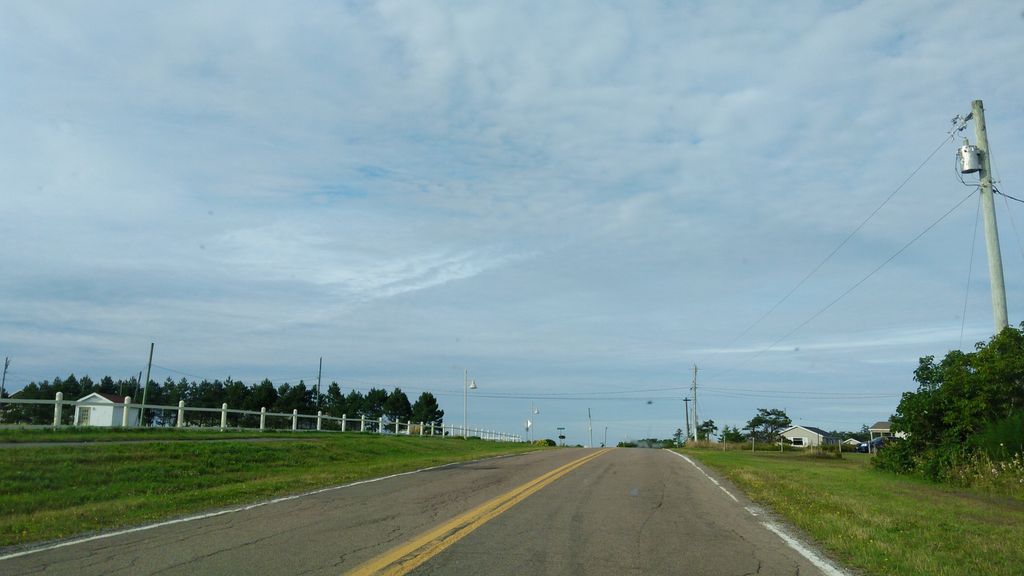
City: charlottetown